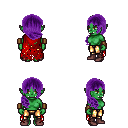
a pixel art fantasy rpg character, female body template, orc, green skin, red tattered cape, gold greaves, purple right-swept hairstyle, leather bracers, maroon shoes, four views (front, back, left, right), 2x2 character sprite sheet, small pixel art, hard edges, no anti-aliasing